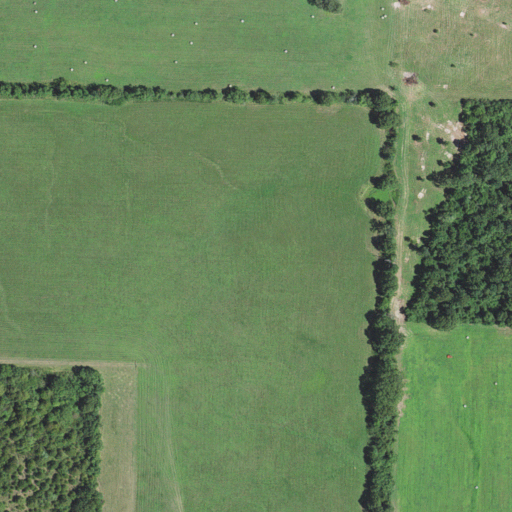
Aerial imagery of ridge(s) in Missouri named Tick Ridge containing pasture, deciduous forest, and mixed forest